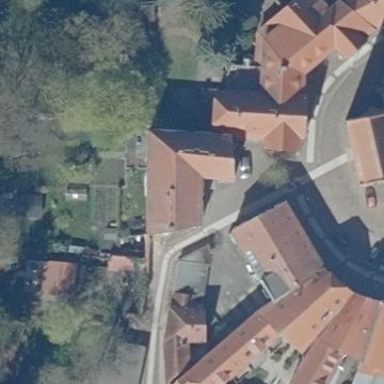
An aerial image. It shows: Gabled building with white roof made of roof tiles.